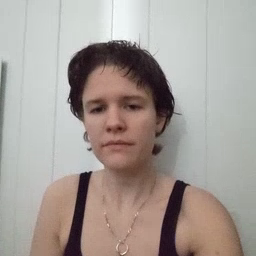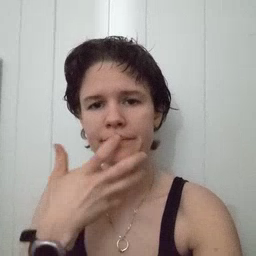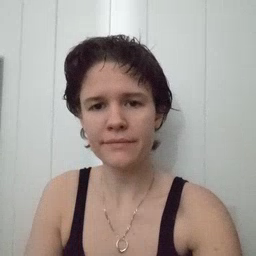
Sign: hot